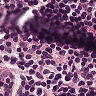
Metastatic tissue present: no